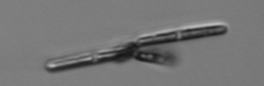
Label: Thalassionema